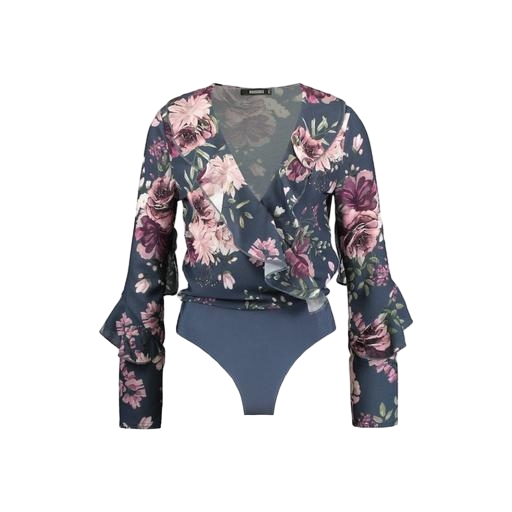
multicolor nly floral print shirt, blue dillon-fit floral blouse, blue floral-print, white background